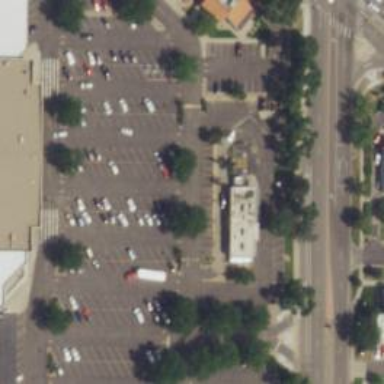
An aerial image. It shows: Parking space.